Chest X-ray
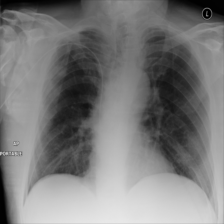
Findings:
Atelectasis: negative
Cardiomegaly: negative
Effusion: negative
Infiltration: negative
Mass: negative
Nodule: negative
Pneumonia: negative
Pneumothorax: negative
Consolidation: negative
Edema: negative
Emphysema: negative
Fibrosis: negative
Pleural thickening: negative
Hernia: negative